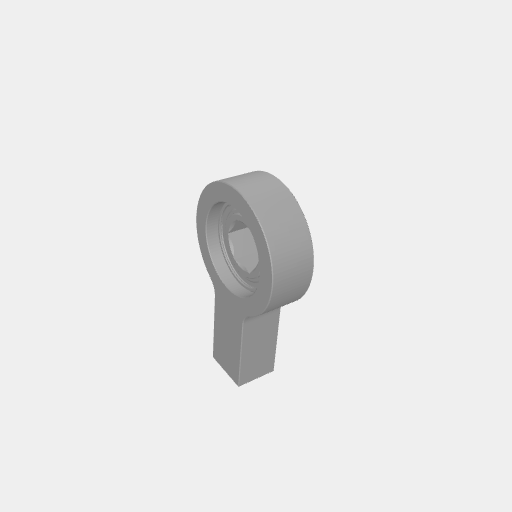
Part: Side1Post1PillowBlock8RID